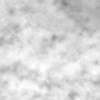
Label: no_change